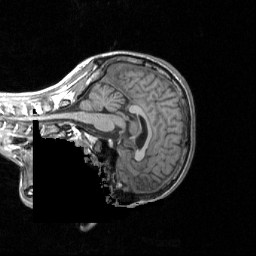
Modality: T1w
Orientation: sagittal